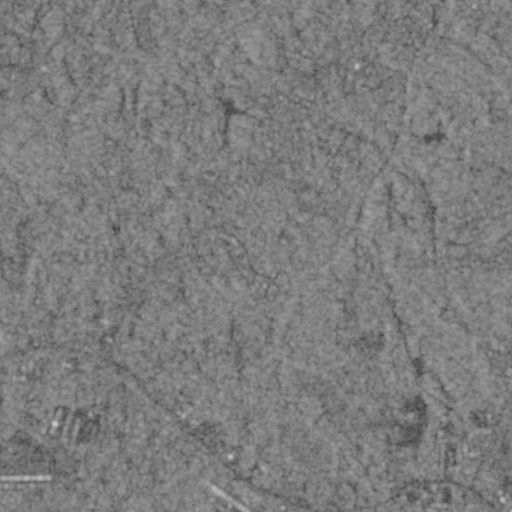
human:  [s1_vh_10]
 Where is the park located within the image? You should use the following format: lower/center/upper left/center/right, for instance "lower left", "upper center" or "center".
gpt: The park is located in the lower right of the image.
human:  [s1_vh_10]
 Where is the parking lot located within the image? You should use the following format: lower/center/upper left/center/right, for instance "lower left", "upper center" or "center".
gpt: The parking lot is located in the lower right of the image.
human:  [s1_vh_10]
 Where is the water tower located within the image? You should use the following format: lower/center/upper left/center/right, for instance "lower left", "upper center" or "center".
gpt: The water tower is located in the lower left of the image.
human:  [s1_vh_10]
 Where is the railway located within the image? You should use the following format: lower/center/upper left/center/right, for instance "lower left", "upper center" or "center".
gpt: The railway is located in the lower of the image.
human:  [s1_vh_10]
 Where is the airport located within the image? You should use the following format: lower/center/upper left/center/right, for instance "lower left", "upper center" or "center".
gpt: There is no airport in the image.

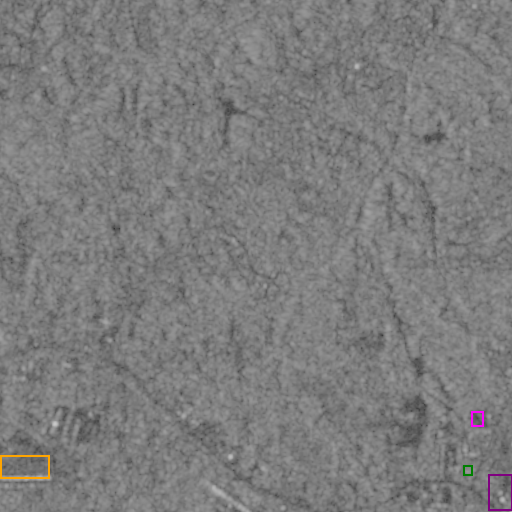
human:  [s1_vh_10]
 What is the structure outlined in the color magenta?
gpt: The structure outlined in magenta is a park.
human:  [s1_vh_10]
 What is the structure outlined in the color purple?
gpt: The structure outlined in purple is a parking lot.
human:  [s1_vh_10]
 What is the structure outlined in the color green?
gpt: The structure outlined in green is a power substation.
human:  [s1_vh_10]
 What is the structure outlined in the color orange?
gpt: The structure outlined in orange is a building.
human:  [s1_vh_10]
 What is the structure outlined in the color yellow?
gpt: There is no yellow outline.